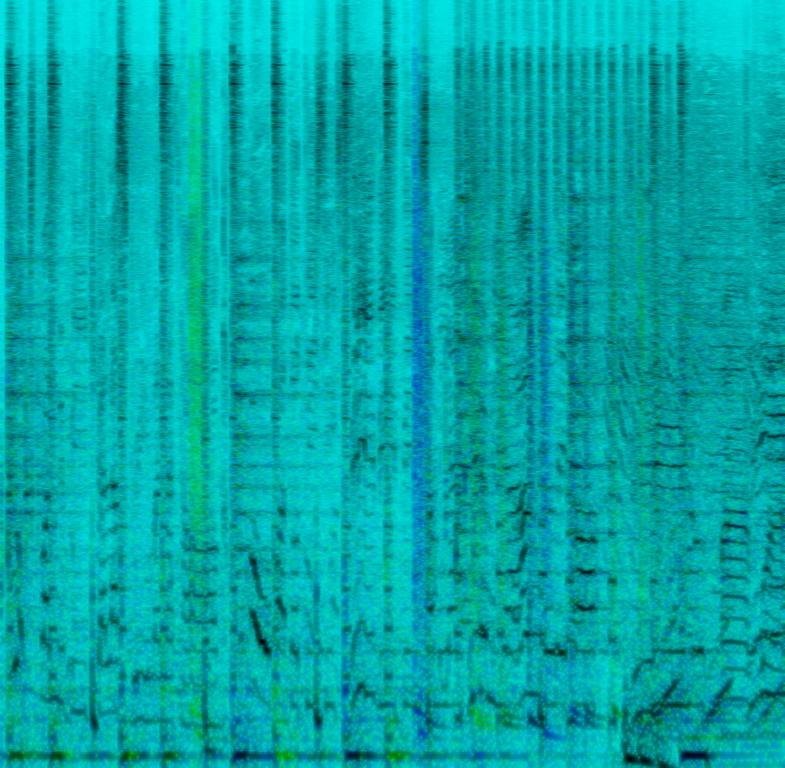
The low quality recording features an afrobeat song that consists of an echoing female vocal, with autotune effect on, rapping over energetic cymbals, wide percussion rolls, stab buzzy bass, shimmering hi hats and short strings stabs. At the end of the loop, there is a flat male vocal talking over the beat. It sounds energetic and like something you would easily dance to.